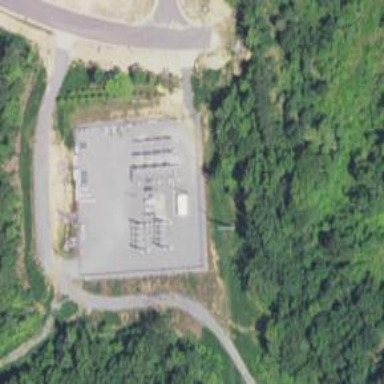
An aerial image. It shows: Distribution level power substation enclosed by fence.